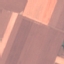
Label: AnnualCrop